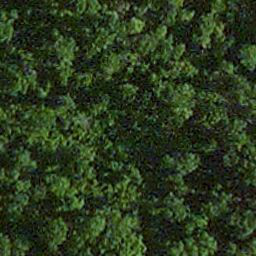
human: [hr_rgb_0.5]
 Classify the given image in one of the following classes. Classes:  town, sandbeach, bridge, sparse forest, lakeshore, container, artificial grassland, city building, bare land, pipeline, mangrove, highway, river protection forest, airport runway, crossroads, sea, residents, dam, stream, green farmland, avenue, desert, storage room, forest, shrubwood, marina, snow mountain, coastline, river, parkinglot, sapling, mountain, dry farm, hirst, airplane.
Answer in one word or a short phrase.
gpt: forest